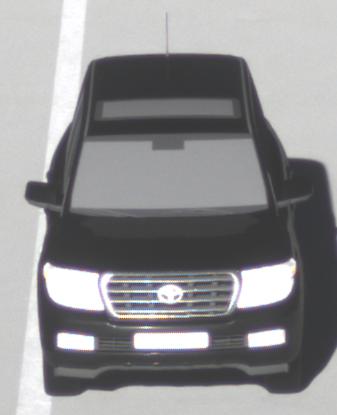
Make: Toyota
Model: Land Cruiser V8 4.7
Detailed model: Land Cruiser V8 (J20)
Model produced from: 2008/03
Model produced until: 2009/11
Doors: 5
Color: black
Road condition: dry road
Daytime: morning or afternoon
Contrast: high contrast